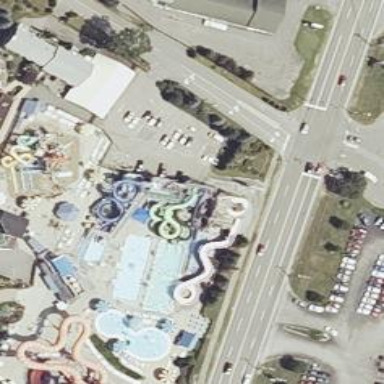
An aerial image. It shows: Water slide attraction.